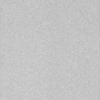
Label: dusty